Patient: sex M, age 69
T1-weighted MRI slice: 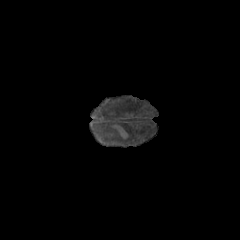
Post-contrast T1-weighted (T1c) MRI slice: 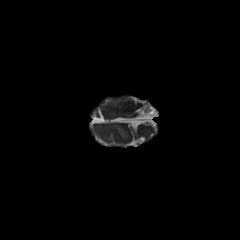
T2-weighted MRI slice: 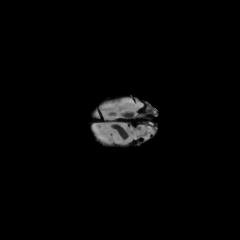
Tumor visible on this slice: no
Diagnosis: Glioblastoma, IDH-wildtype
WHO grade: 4